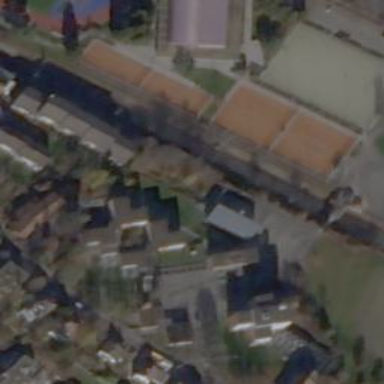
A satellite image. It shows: Sports centre featuring tennis facilities.